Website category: book
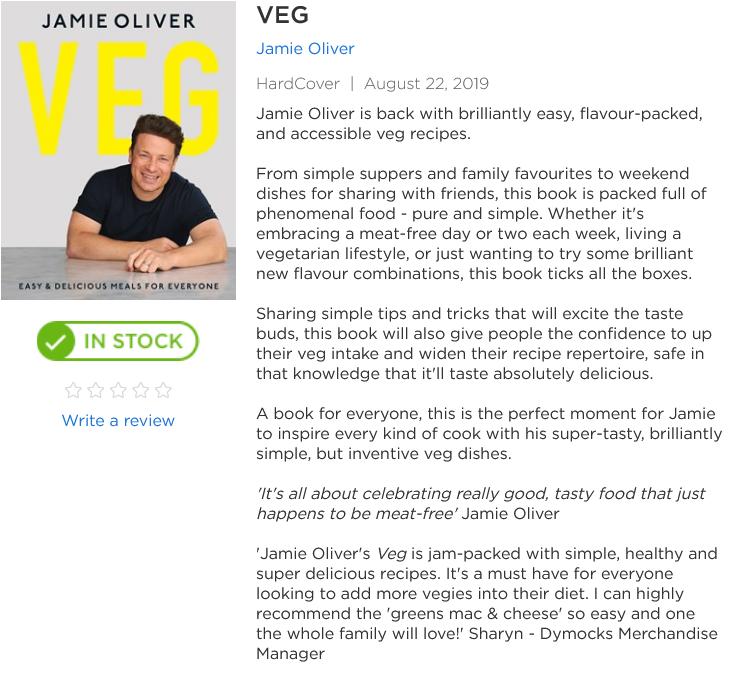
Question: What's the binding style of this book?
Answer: HardCover

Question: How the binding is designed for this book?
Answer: HardCover

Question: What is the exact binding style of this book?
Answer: HardCover

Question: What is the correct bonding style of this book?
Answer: HardCover

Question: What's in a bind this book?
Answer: HardCover

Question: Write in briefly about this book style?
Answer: HardCover

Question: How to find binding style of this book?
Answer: HardCover

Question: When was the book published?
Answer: August 22, 2019

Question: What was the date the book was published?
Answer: August 22, 2019

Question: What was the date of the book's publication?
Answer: August 22, 2019

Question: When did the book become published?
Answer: August 22, 2019

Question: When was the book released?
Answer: August 22, 2019

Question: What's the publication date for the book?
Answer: August 22, 2019